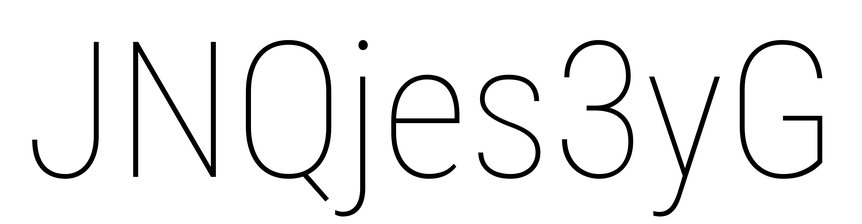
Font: Roboto_Condensed_Thin